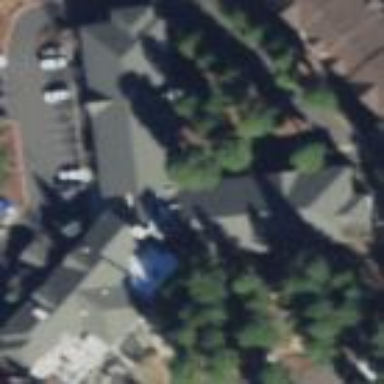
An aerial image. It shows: Social facility building.